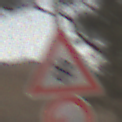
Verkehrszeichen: SchneeOderEisglaette
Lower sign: VerbotUeberholenEinspurigeFahrzeuge
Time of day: SunriseSunset
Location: Outdoor (RoadRail)
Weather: PartlyCloudy
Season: NotSpecified
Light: Natural